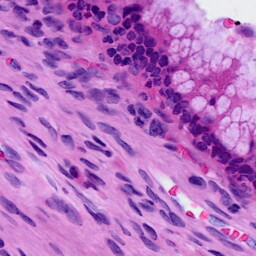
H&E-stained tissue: Cervix